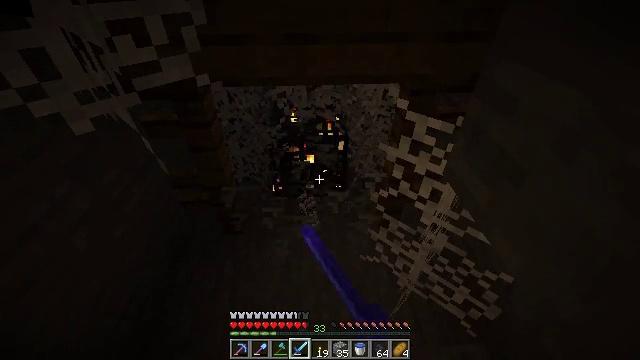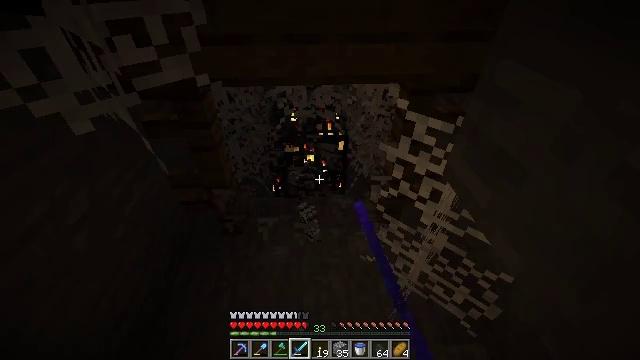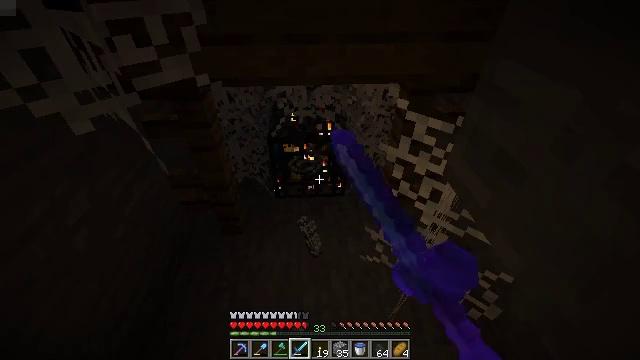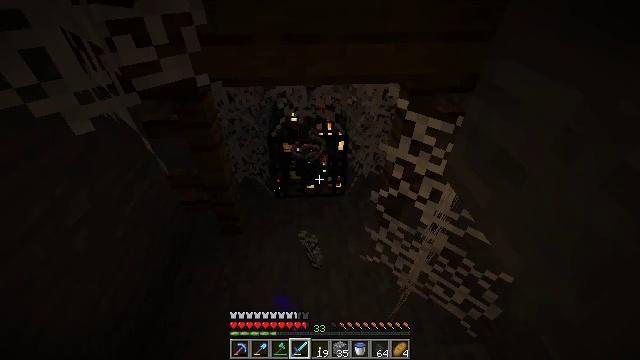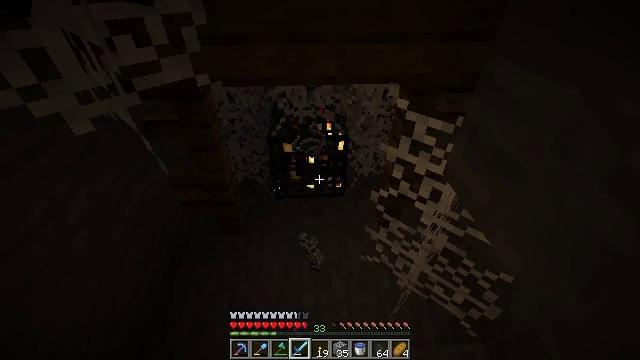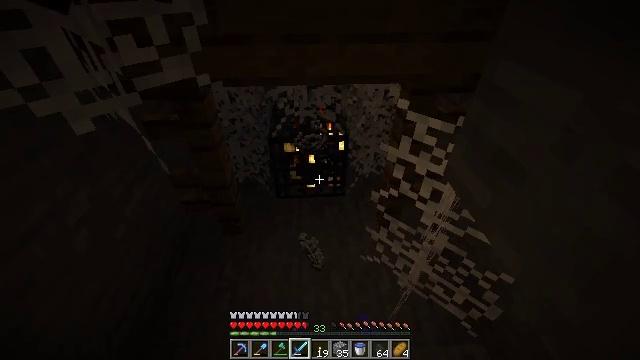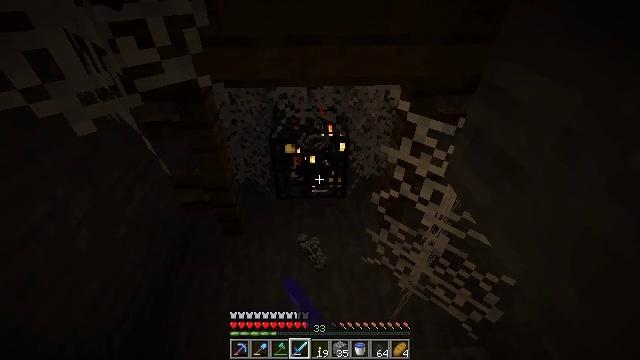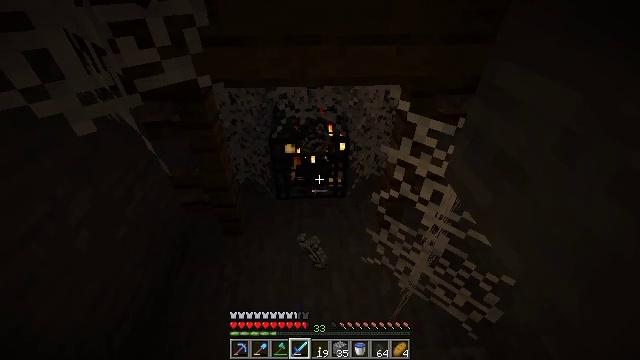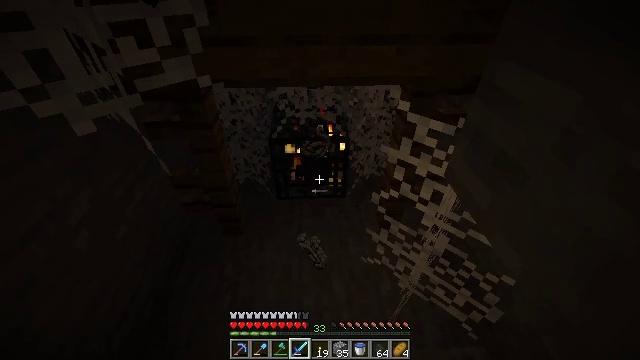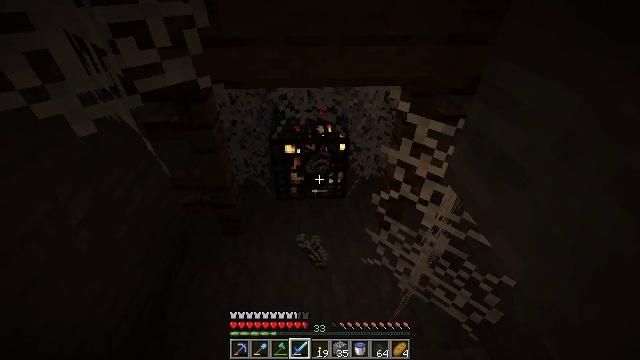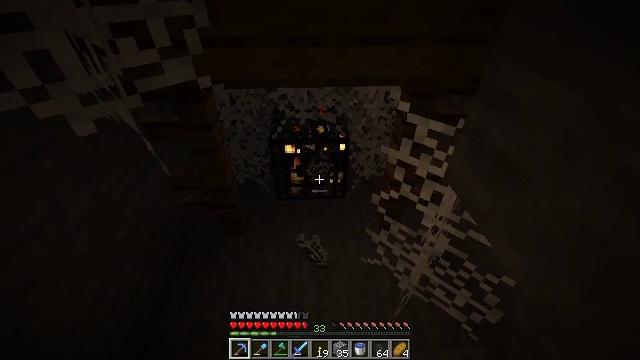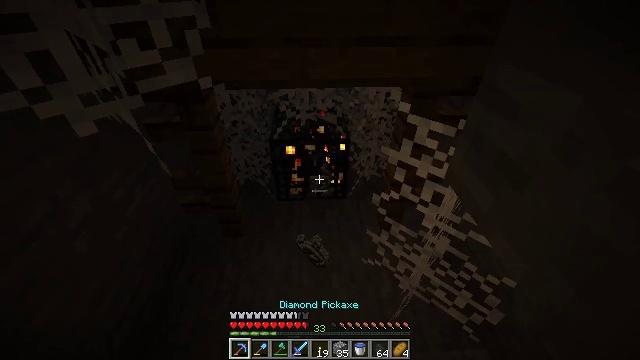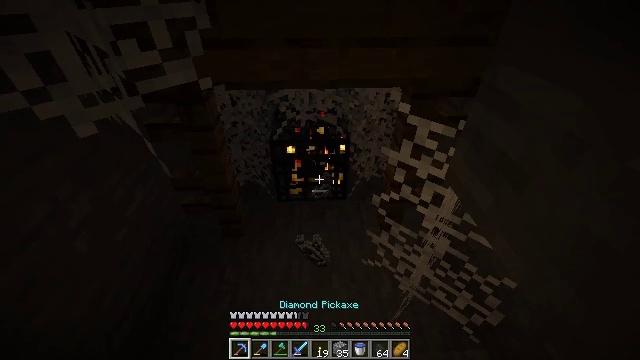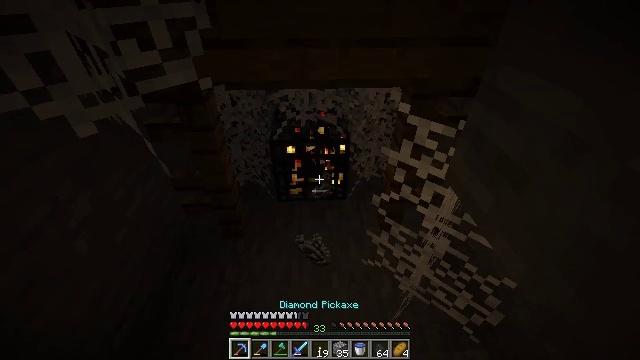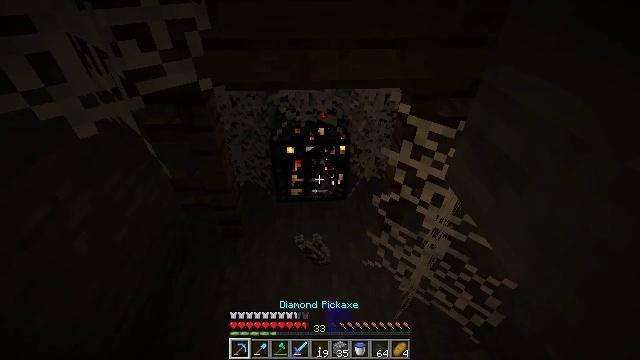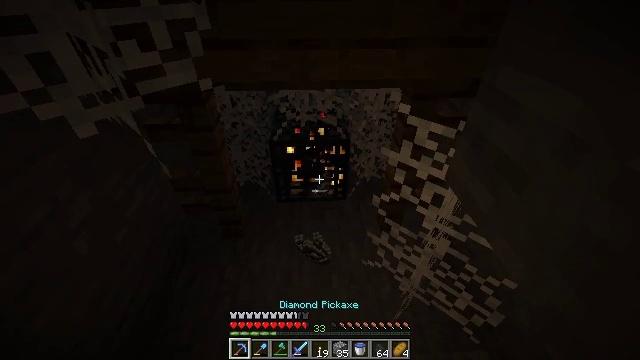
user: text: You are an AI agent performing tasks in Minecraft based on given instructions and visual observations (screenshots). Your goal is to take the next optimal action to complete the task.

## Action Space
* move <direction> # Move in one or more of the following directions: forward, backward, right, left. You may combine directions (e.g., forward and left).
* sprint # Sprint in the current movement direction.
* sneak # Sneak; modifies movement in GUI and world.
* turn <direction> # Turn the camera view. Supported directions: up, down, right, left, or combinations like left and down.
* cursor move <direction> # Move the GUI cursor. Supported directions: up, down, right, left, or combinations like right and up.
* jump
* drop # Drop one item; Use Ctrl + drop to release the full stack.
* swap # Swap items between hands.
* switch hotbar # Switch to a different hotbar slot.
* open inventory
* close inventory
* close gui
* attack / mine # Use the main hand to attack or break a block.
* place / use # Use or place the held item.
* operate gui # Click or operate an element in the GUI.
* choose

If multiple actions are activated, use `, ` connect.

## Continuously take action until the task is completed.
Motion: motion action
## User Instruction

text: Collect the spawner block.
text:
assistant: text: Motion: attack / mine
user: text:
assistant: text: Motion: attack / mine
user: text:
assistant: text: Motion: attack / mine
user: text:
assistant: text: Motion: attack / mine
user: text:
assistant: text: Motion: attack / mine
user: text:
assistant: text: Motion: no_op
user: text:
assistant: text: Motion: no_op
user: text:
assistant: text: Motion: no_op
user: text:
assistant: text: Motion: no_op
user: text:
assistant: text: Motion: switch to hotbar 1
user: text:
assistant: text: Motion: switch to hotbar 1
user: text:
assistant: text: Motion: switch to hotbar 1
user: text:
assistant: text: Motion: attack / mine
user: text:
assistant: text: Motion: attack / mine
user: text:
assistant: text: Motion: attack / mine
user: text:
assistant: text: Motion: attack / mine
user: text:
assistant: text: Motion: attack / mine
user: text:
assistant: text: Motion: attack / mine
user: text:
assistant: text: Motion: attack / mine
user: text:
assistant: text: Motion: attack / mine
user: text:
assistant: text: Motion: attack / mine
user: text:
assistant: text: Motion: attack / mine
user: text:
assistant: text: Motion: attack / mine
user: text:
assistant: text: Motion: attack / mine
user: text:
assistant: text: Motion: attack / mine
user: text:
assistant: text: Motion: attack / mine
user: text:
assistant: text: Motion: attack / mine
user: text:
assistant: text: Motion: attack / mine
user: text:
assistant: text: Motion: attack / mine